Field crop: maize
Growth stage: 1
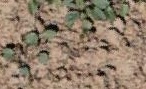
Species: convolvulus